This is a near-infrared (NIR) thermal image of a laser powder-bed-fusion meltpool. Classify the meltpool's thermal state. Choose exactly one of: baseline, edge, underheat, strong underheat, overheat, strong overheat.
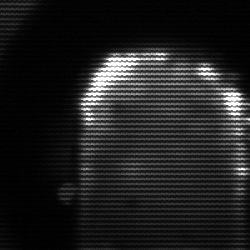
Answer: baseline